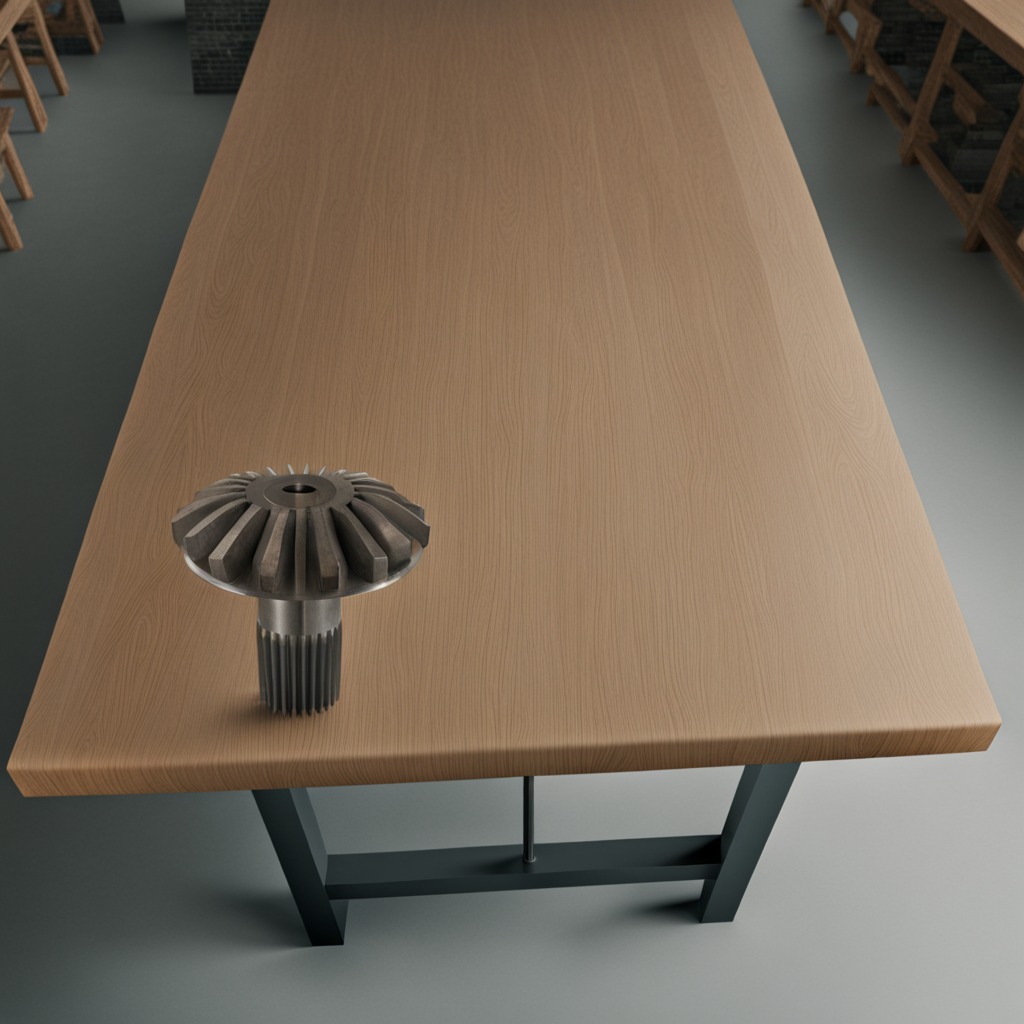
A steel gear with teeth is lying on the workbench inside a coastal fishing gear workshop.